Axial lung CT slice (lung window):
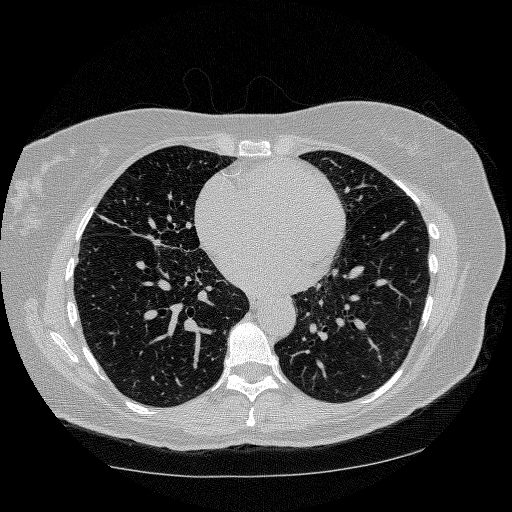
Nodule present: no